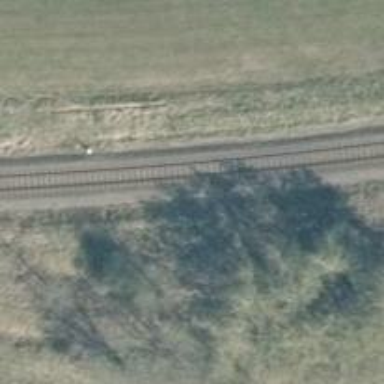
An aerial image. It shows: Railway signal.